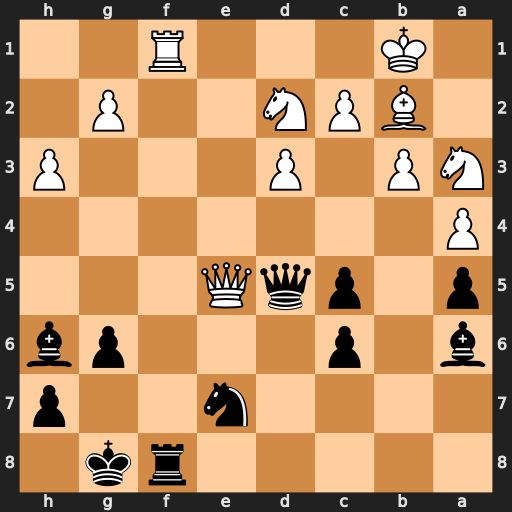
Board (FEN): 5rk1/4n2p/b1p3pb/p1pqQ3/P7/NP1P3P/1BPN2P1/1K3R2
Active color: b
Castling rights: -
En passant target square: -
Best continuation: Qxe5 Rxf8+ Kxf8 Bxe5 Bxd2